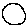
Label: circle